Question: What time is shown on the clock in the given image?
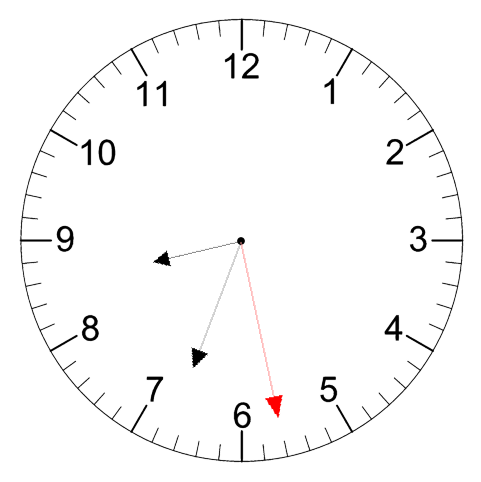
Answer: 08:33:28